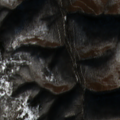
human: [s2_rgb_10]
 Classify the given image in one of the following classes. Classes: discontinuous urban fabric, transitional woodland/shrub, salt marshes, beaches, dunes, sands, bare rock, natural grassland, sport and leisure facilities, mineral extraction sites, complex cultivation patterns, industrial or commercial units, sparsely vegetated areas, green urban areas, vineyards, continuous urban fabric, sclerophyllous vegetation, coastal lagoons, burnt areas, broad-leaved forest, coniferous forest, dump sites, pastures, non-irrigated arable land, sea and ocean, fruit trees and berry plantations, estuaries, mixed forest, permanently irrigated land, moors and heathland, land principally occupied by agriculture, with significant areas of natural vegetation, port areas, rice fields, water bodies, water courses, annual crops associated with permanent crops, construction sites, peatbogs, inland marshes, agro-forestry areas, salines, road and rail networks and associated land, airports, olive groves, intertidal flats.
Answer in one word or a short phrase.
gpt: broad-leaved forest, natural grassland